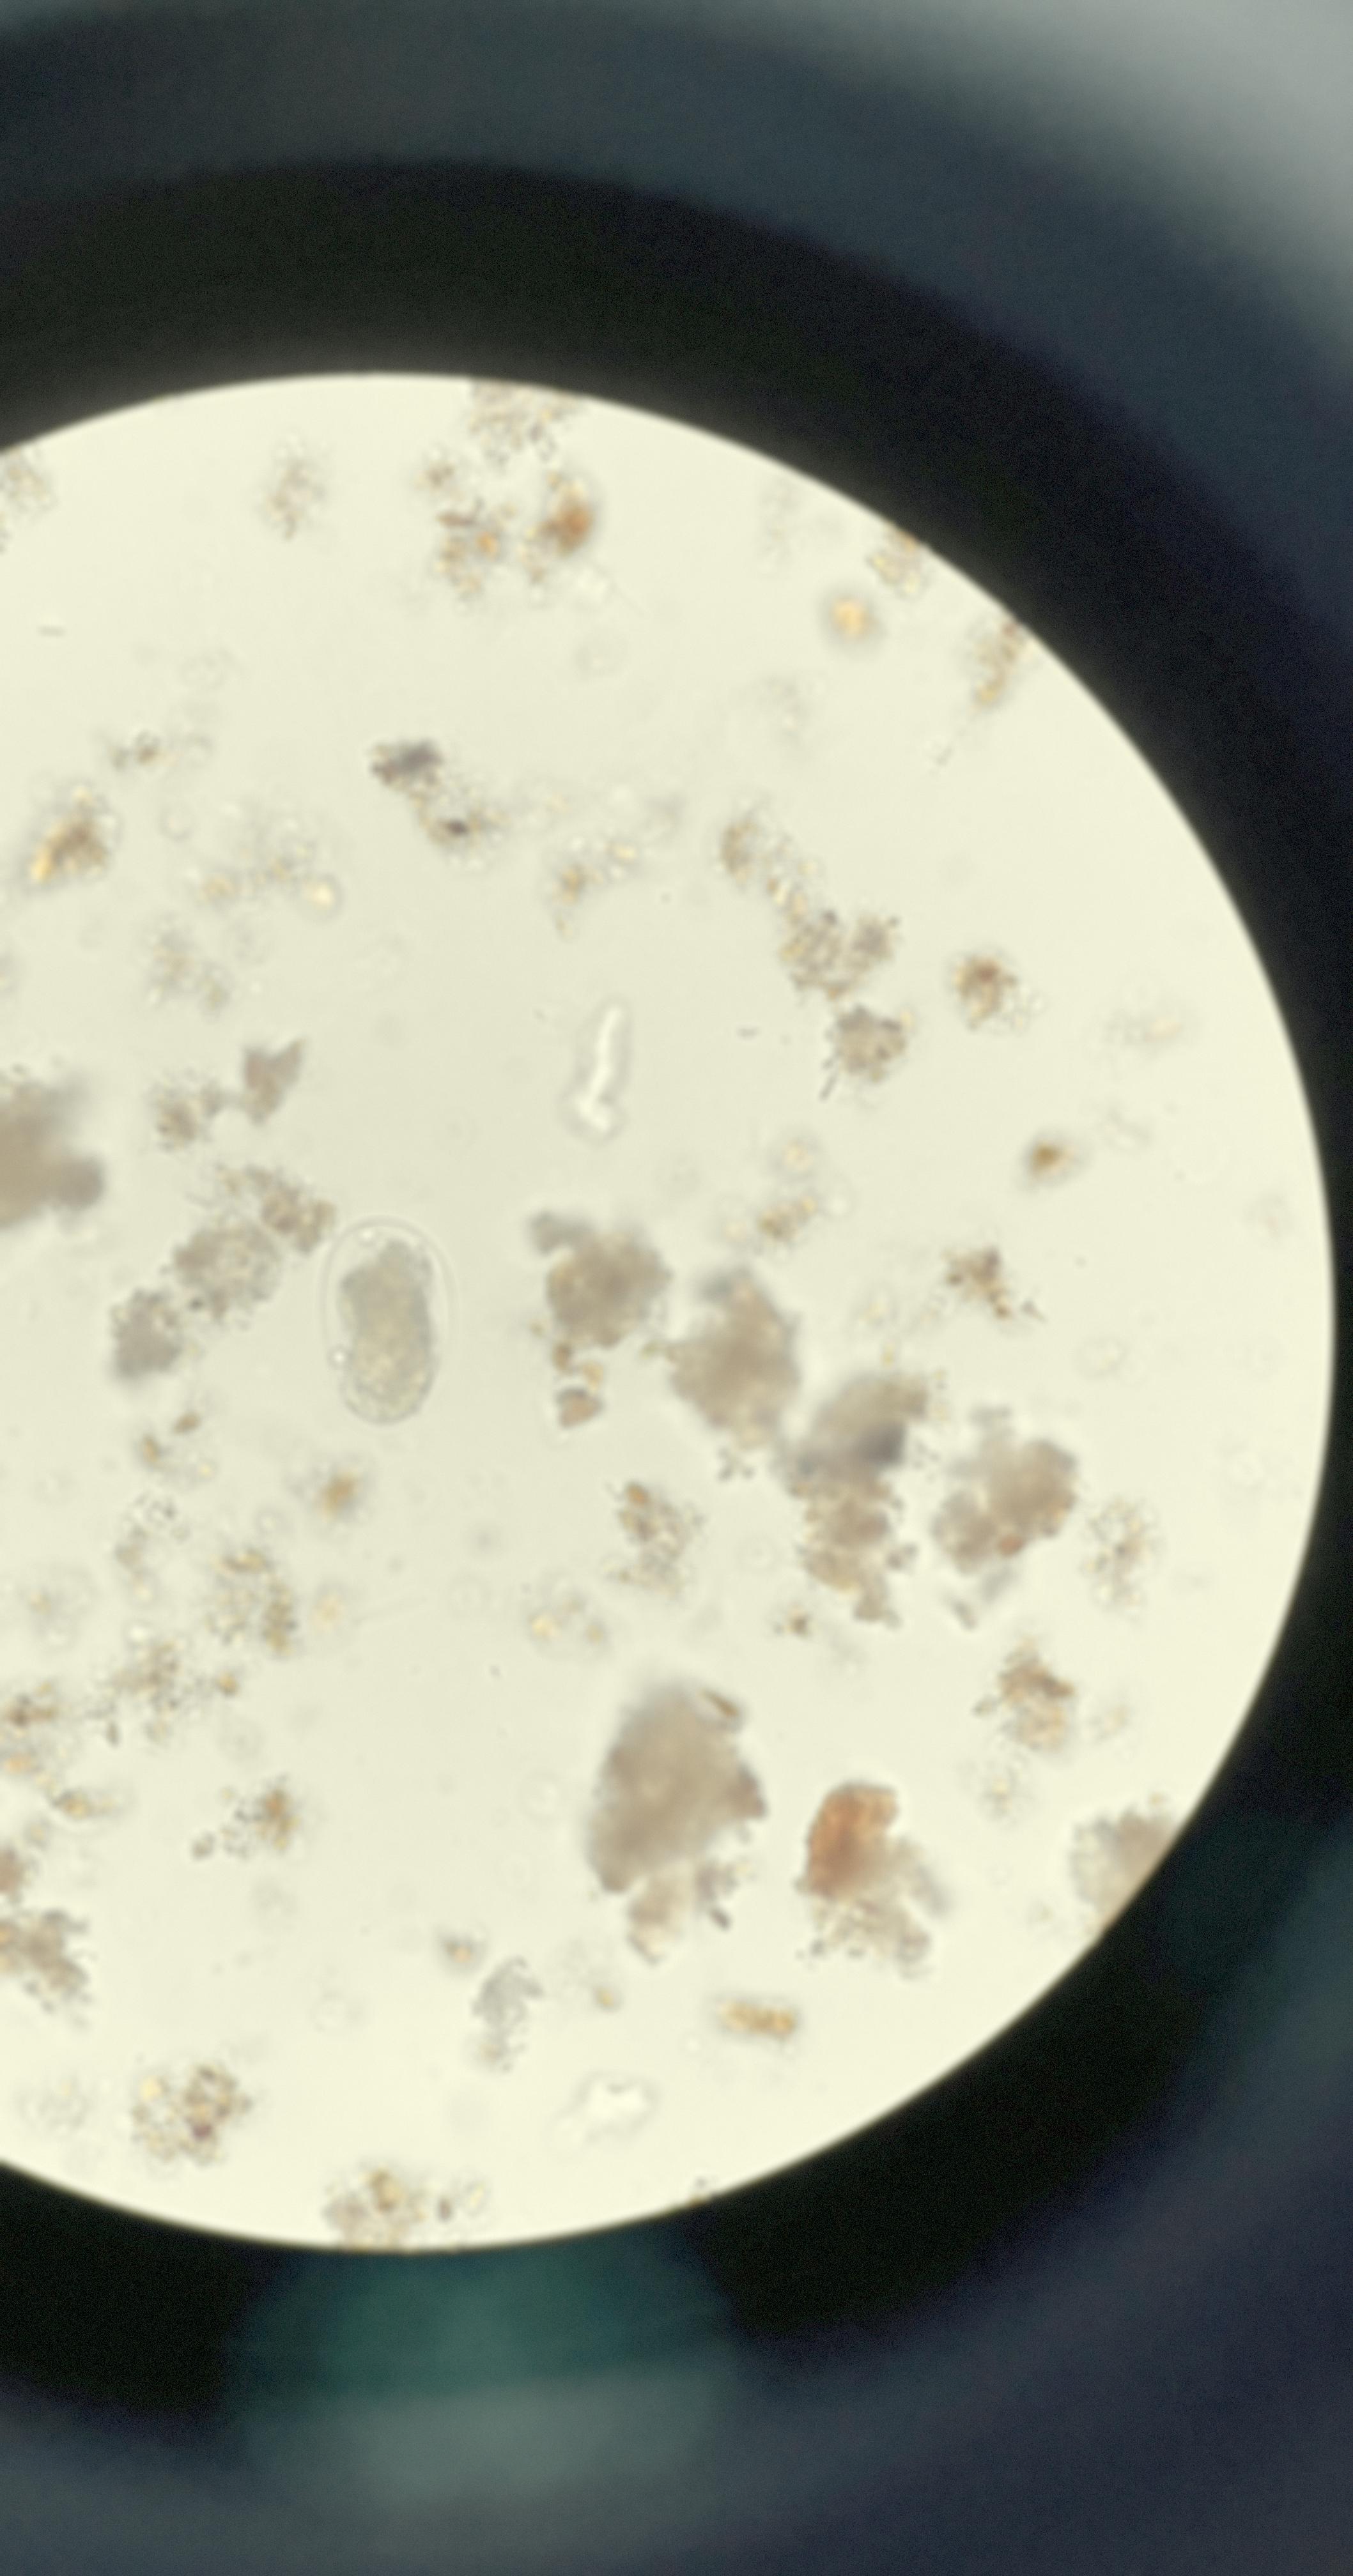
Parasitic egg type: Hookworm egg